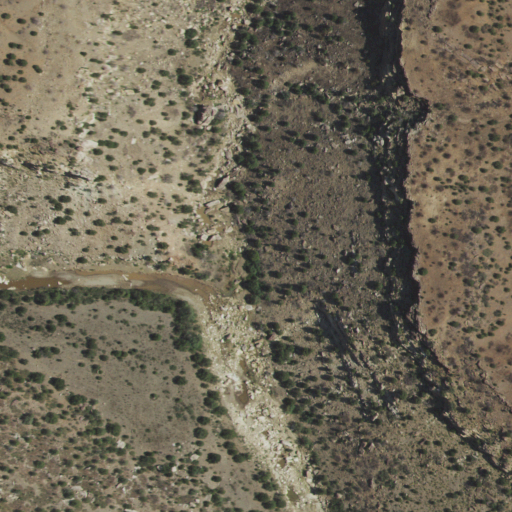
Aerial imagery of valley in New Mexico named Cañon las Cuevas containing shrub, evergreen forest, and grassland